Снимите зависимость максимального количества делений $n$, на которое отклоняется стрелка амперметра, от ёмкости $C$ подключаемого конденсатора при фиксированном напряжении зарядки подключаемого конденсатора. Постройте график полученной зависимости.
Снимите зависимость максимального количества делений $n$, на которое отклоняется стрелка амперметра, от начального напряжения $U$ на конденсаторе при фиксированной ёмкости подключаемого конденсатора. Постройте график полученной зависимости.
На основе полученных результатов определите, от какой физической величины зависит максимальное количество делений $n$, на которое отклоняется стрелка амперметра.
Параллельно к амперметру подключайте различные сопротивления (шунты) и разряжайте конденсатор через шунтированный амперметр при фиксированных ёмкости и начальном напряжении конденсатора. Снимите зависимость максимального количества делений $n$, на которое отклоняется стрелка амперметра, от сопротивления шунта $R_{ш}$. Постройте график полученной зависимости в координатах, в которых он будет линейным.
Найдите модуль вектора магнитной индукции $B$ внутри магнита вдали от его торцов, считая поле в этой области однородным. Оцените погрешность найденной величины. При подключении заряженного конденсатора к стрелочному амперметру стрелка амперметра отклоняется на некоторый угол.
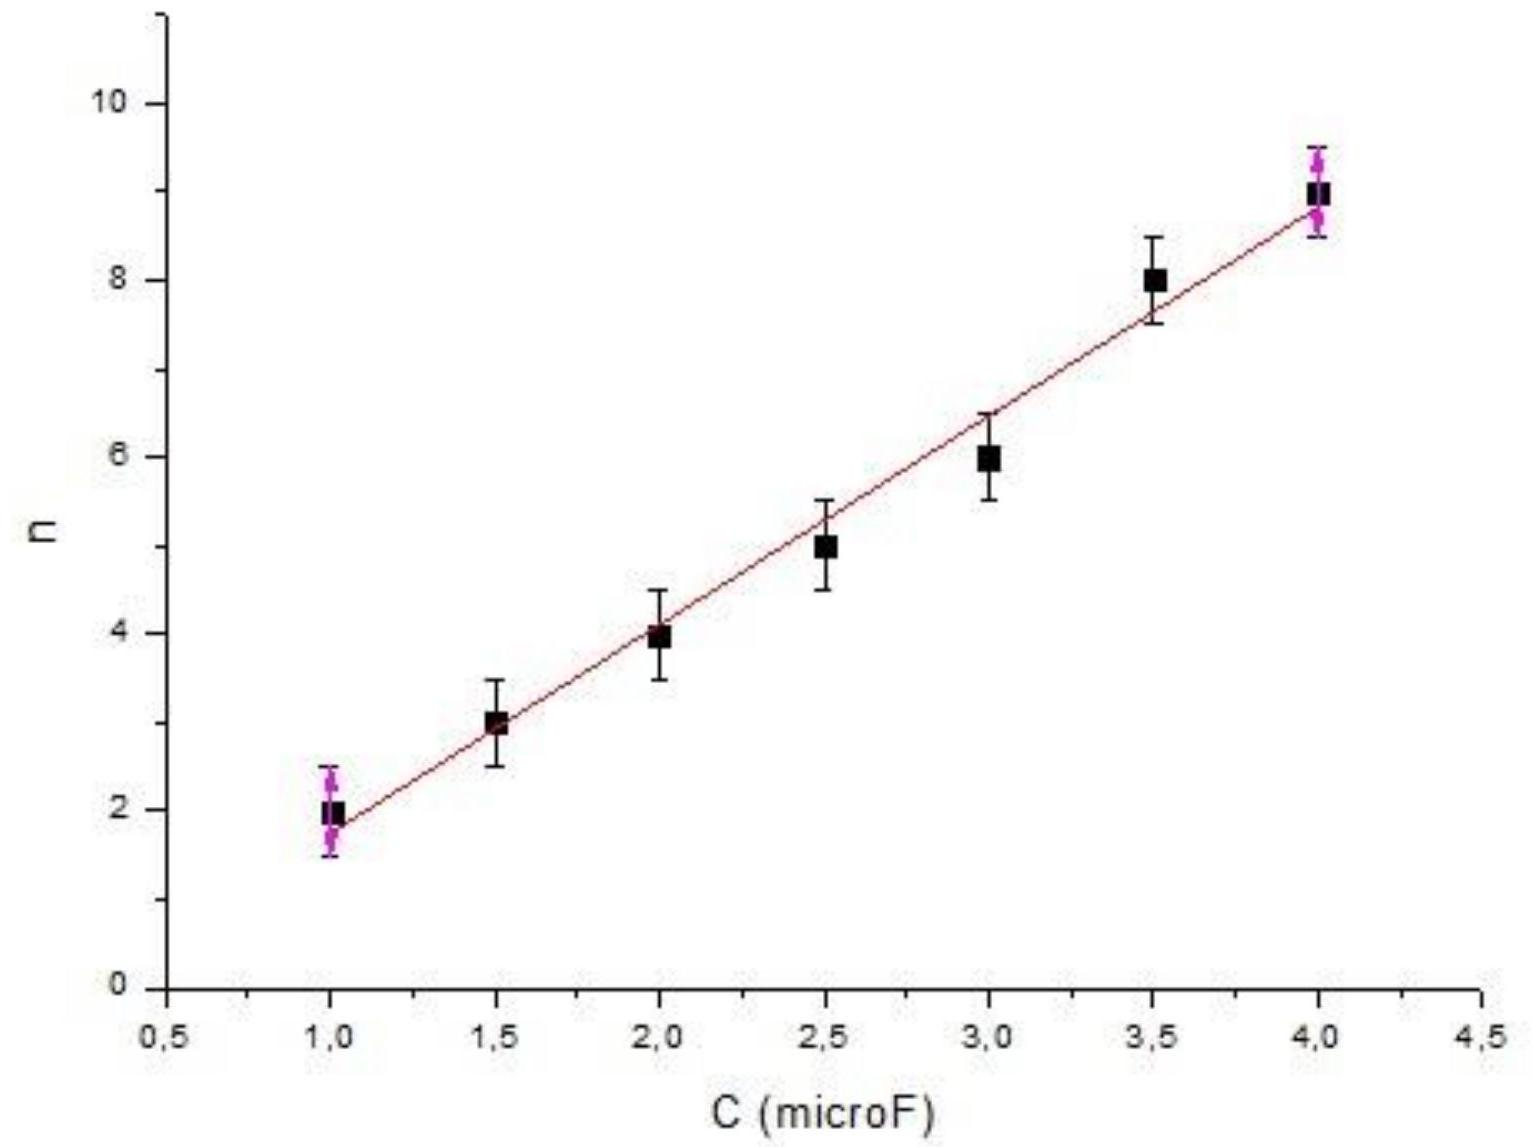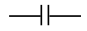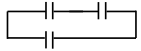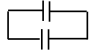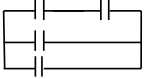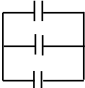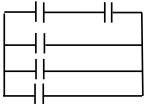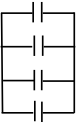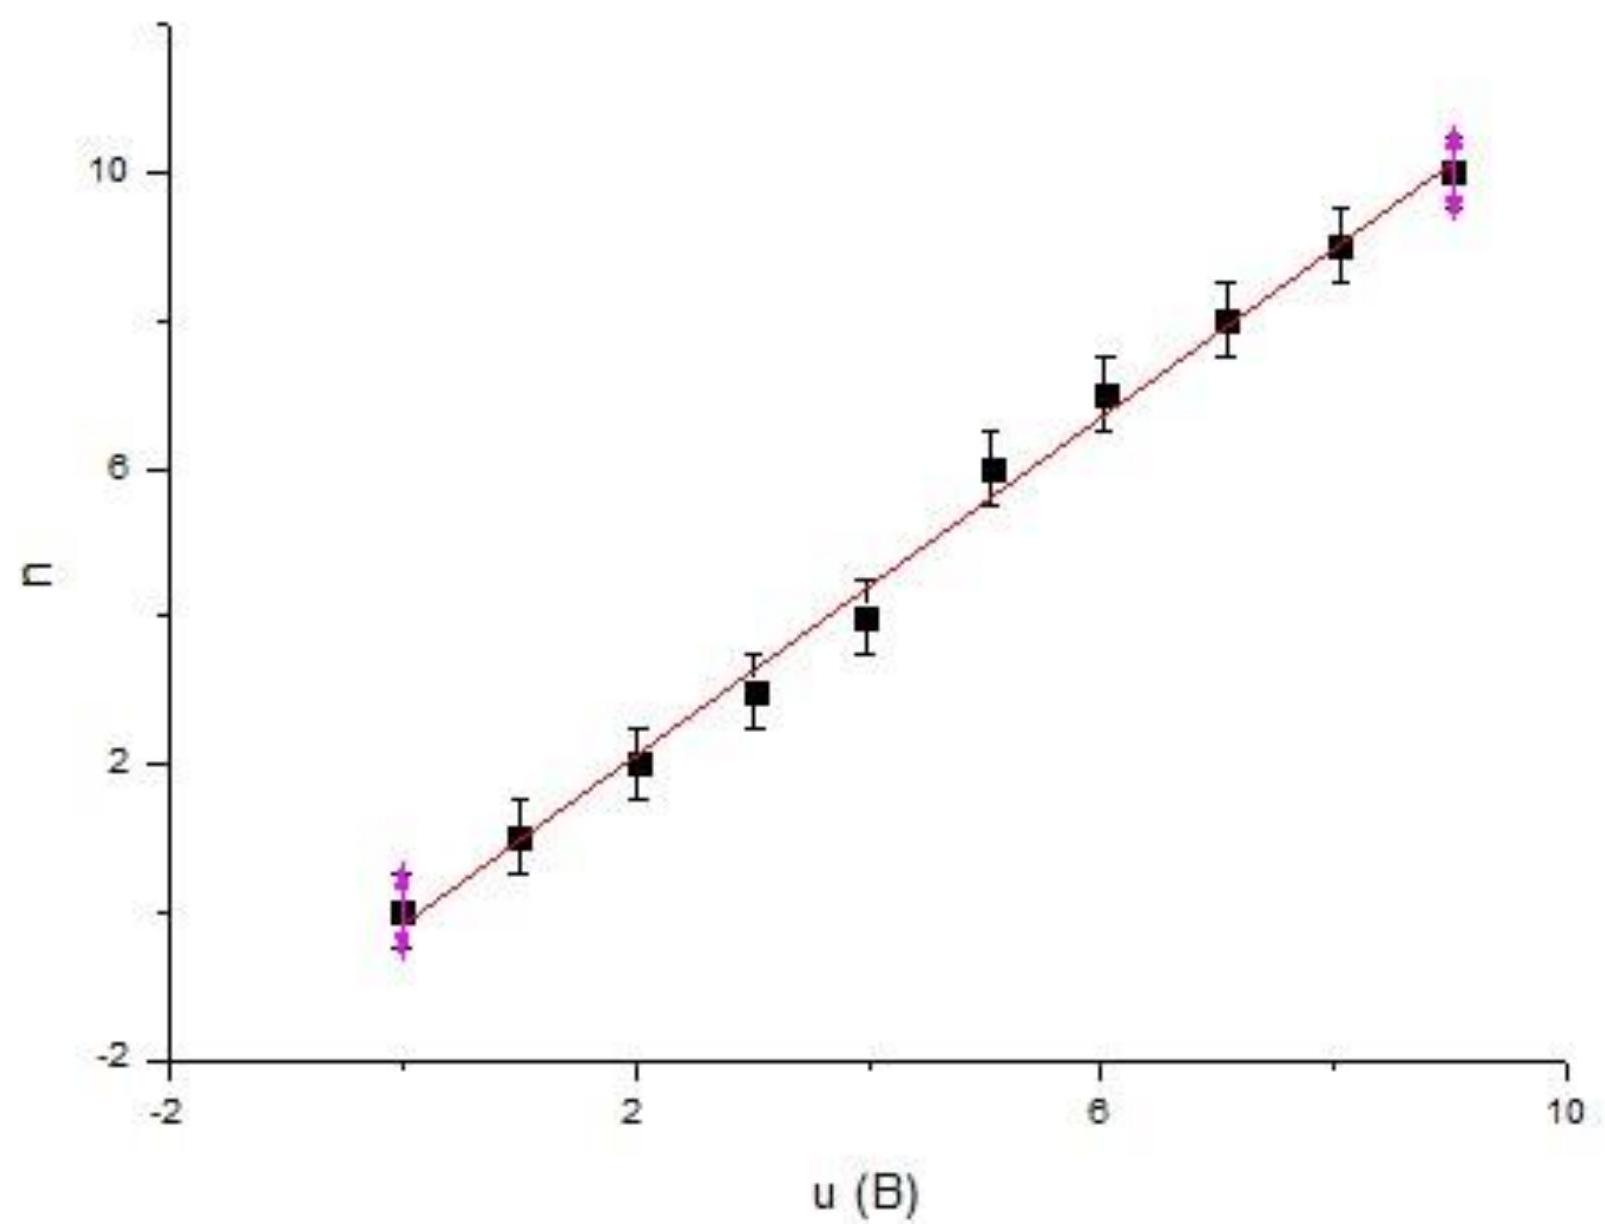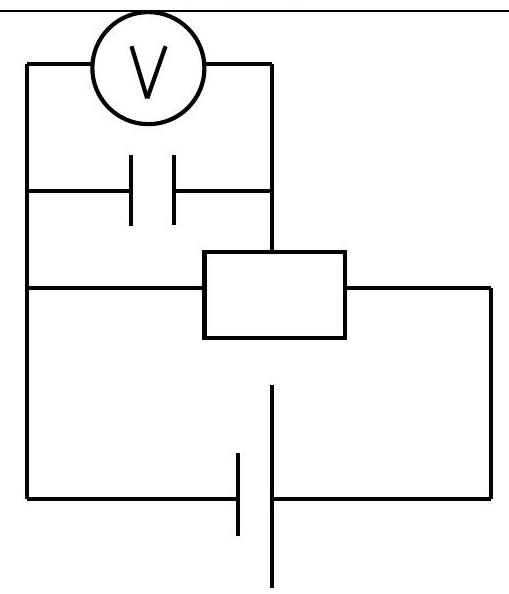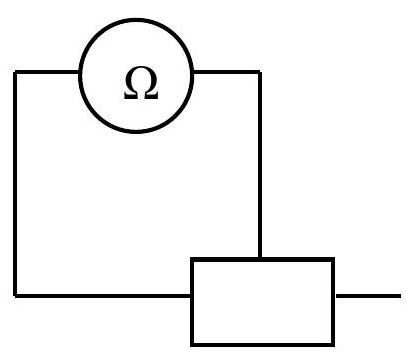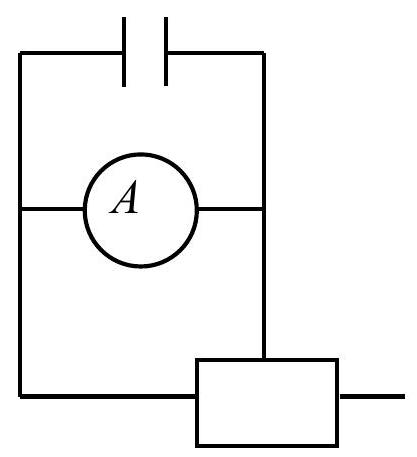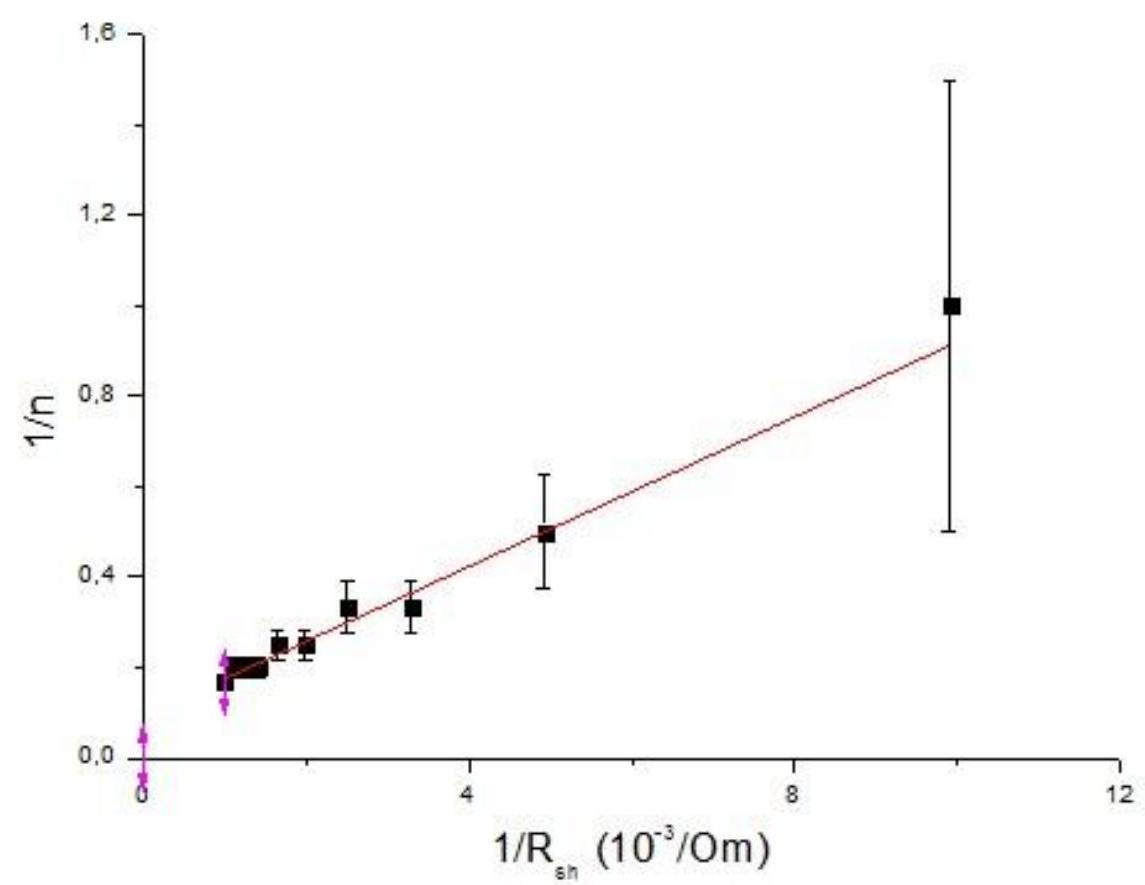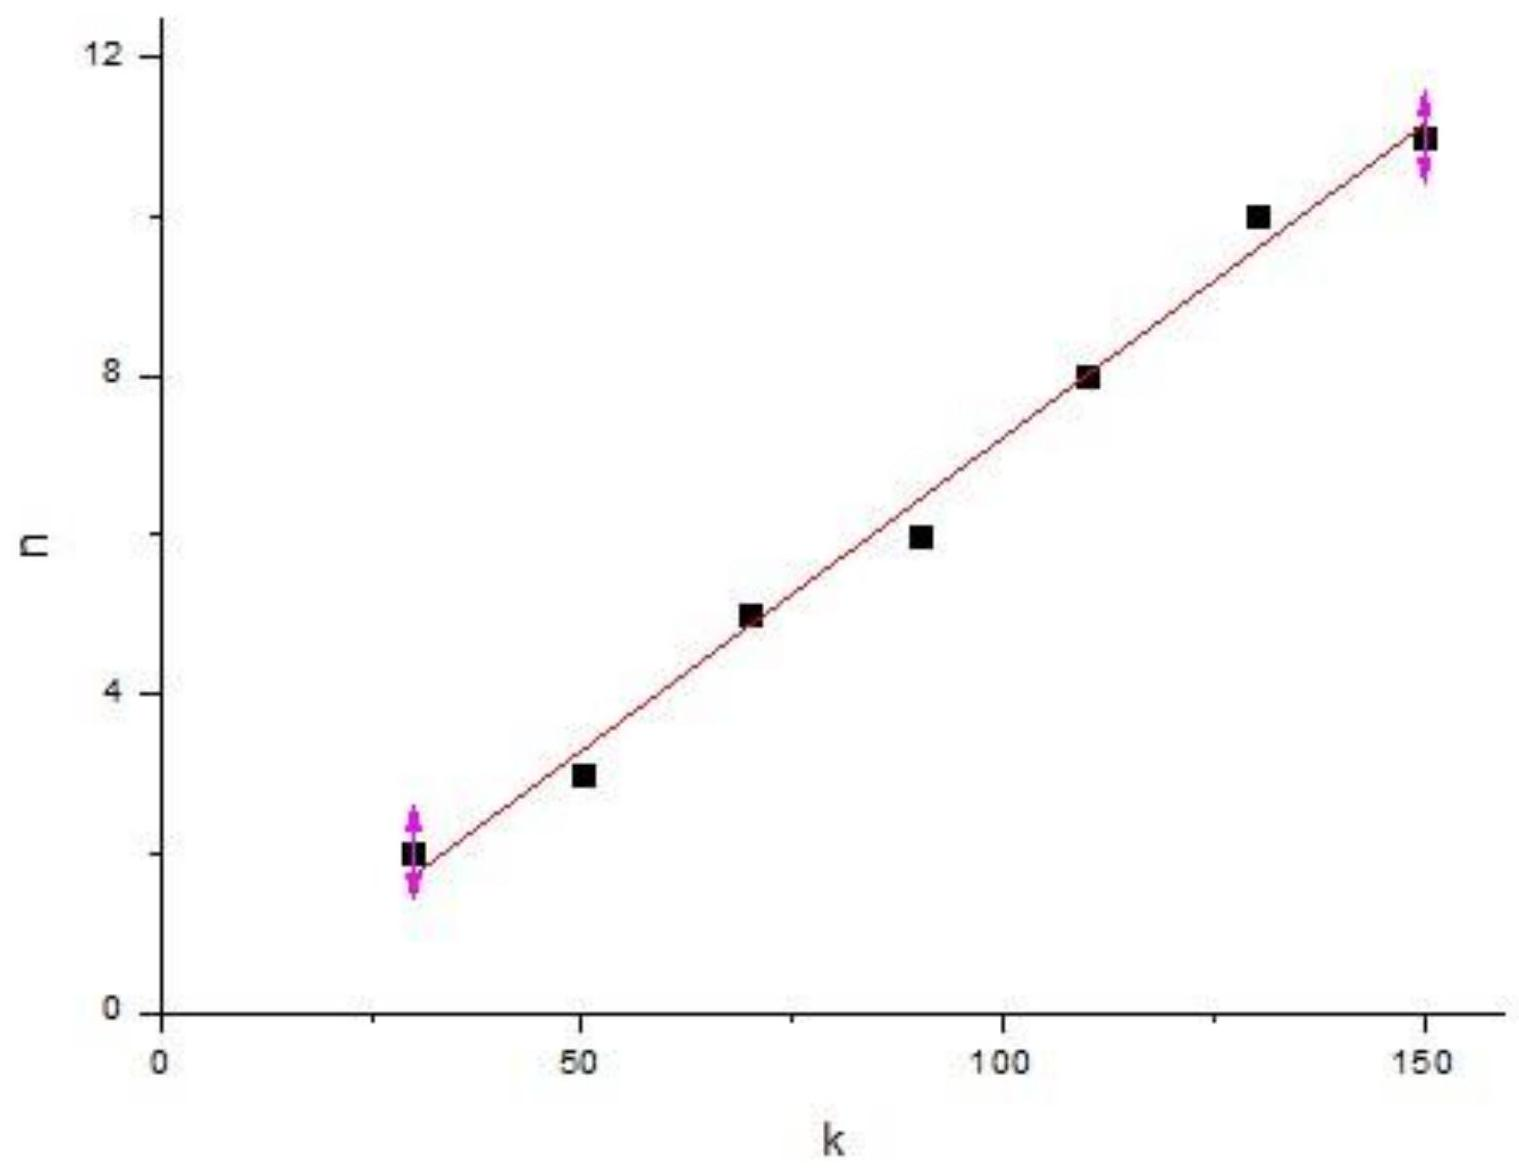
Снимите зависимость максимального количества делений $n$, на которое отклоняется стрелка амперметра, от ёмкости $C$ подключаемого конденсатора при фиксированном напряжении зарядки подключаемого конденсатора. Постройте график полученной зависимости.
Решение: Используя конденсаторы на $1~мкФ$, будем собирать батареи конденсаторов различной емкости. Батареи конденсаторов будем заряжать до напряжения батарейки $U_б=9.95 ~В$, а затем подключать к амперметру и смотреть на сколько делений $n$ отклонится стрелка амперметра.  В ходе всей работы погрешность $\Delta n=0.5$. Построим график зависимости $n(C)$:  Из графика видно, что зависимость $n(C)$ линейна, причем проходит через точку $(0,0)$. Тогда можно записать: $$n=\alpha C,$$где $\alpha$ — угловой коэффициент графика. Из графика находим: $$\alpha=(2.36\pm0.19)\cdot10^6 ~Ф$$ | Схема батареи конденсаторов | $C,~мкФ$ | $n$ | | --- | --- | --- | | \<img_2> | \[1.0\] | \[2\] | | \<img_3> | \[1.5\] | \[3\] | | \<img_4> | \[2.0\] | \[4\] | | \<img_5> | \[2.5\] | \[5\] | | \<img_6> | \[3.0\] | \[6\] | | \<img_7> | \[3.5\] | \[8\] | | \<img_8> | \[4.0\] | \[9\] |
Ответ: Из графика видно, что зависимость $n(C)$ линейна, причем проходит через точку $(0,0)$. Тогда можно записать: $$n=\alpha C,$$где $\alpha$ — угловой коэффициент графика. Из графика находим: $$\alpha=(2.36\pm0.19)\cdot10^6 ~Ф$$

Снимите зависимость максимального количества делений $n$, на которое отклоняется стрелка амперметра, от начального напряжения $U$ на конденсаторе при фиксированной ёмкости подключаемого конденсатора. Постройте график полученной зависимости.
Решение: Для зарядки конденсатора до нужного напряжения соберем схему, изображенную на рисунке:  Причем в качестве конденсатора будем использовать батарею конденсаторов общей емкостью $5~мкФ$. Это делается в целях уменьшения погрешности, так как отклонение стрелки пропорционально емкости, как мы выяснили в предыдущем пункте.Зарядив конденсатор до нужного напряжения, подключаем его к амперметру и смотрим на сколько делений смещается стрелка амперметра.Снимем зависимость $n(u)$ Построим график зависимости $n(u)$. Из графика видно, что зависимость $n(u)$ линейна, причем проходит через точку ( $0 ; 0$ ). Тогда можно записать:$$n=\beta u,$$где $\beta$ — угловой коэффициент графика.Из графика находим:$$\beta=(1.15\pm0.05)~\mathrm{В}^{-1}.$$ | $\mathbf{n}$ | 0 | 1 | 2 | 3 | 4 | 6 | 7 | 8 | 9 | 10 | | --- | --- | --- | --- | --- | --- | --- | --- | --- | --- | --- | | $\boldsymbol{u}, \mathrm{B}$ | 0 | 1.01 | 2.02 | 3.02 | 3.98 | 5.06 | 6.03 | 7.07 | 8.05 | 9.02 |
Ответ: | $\mathbf{n}$ | 0 | 1 | 2 | 3 | 4 | 6 | 7 | 8 | 9 | 10 | | --- | --- | --- | --- | --- | --- | --- | --- | --- | --- | --- | | $\boldsymbol{u}, \mathrm{B}$ | 0 | 1.01 | 2.02 | 3.02 | 3.98 | 5.06 | 6.03 | 7.07 | 8.05 | 9.02 | Ответ: $\mathbf{n}$01234678910$\boldsymbol{u}, \mathrm{B}$ 01.012.023.023.985.066.037.078.059.02  Построим график зависимости $n(u)$.
Ответ: Из графика видно, что зависимость $n(u)$ линейна, причем проходит через точку ( $0 ; 0$ ). Тогда можно записать:$$n=\beta u,$$где $\beta$ — угловой коэффициент графика.Из графика находим:$$\beta=(1.15\pm0.05)~\mathrm{В}^{-1}.$$

На основе полученных результатов определите, от какой физической величины зависит максимальное количество делений $n$, на которое отклоняется стрелка амперметра.
Решение: Мы обнаружили, что количество делений $n$, на которое отклоняется стрелка амперметра, пропорционально емкости конденсатора при неизменном начальном напряжении на конденсатоpe, а также пропорционально напряжению на конденсаторе при неизменной емкости конденсатора.Известно, что заряд на конденсаторе можно найти по формуле: $$q=C u.$$Тогда можно сделать вывод, что количество делений $n$, на которое отклоняется стрелка амперметра, пропорционально начальному заряду на конденсаторе.Измерим сопротивлением амперметра с помощью мультиметра в режиме омметра. Получим: $$R_{a}=631~\mathrm{Ом}$$Тогда характерное время $\tau$ разрядки конденсатора емкостью $5~мкФ$ через амперметр равно: $$\tau=R_{a}C\approx 3~\mathrm{мс}.$$Это время очень мало, поэтому мы можем утверждать, что начальный заряд на конденсаторе примерно равен заряду, протекшему через амперметр за время движения стрелки.
Ответ: Таким образом, количество делений $n$, на которое отклоняется стрелка амперметра, пропорционально заряду, протекшему через амперметр:$$n\sim q.$$

Параллельно к амперметру подключайте различные сопротивления (шунты) и разряжайте конденсатор через шунтированный амперметр при фиксированных ёмкости и начальном напряжении конденсатора. Снимите зависимость максимального количества делений $n$, на которое отклоняется стрелка амперметра, от сопротивления шунта $R_{ш}$. Постройте график полученной зависимости в координатах, в которых он будет линейным.
Решение: Для измерения сопротивления шунта соберем схему, изображенную на рисунке:  В качестве конденсатора будем использовать батарею конденсаторов емкостью $5~мкФ$. Зарядим конденсатор с помощью батарейки до фиксированного напряжения. Будем разряжать конденсатор через шунтированный амперметр, используя схему, изображенную на рисунке.  Снимем зависимость $n\left(R_{ш}\right)$: $R_ш,~Ом$ 0101203304399503605700799905999$n$01233445556 $\frac{1}{\boldsymbol{R}_{\text {ш}}}, \frac{10^{-3}}{\boldsymbol{Ом}}$ $-$0.904.933.292.501.991.651.431.251.101.00$\frac{\mathbf{1}}{\boldsymbol{n}}$$-$1.000.500.330.330.250.250.200.200.200.17$\Delta \frac{\mathbf{1}}{\boldsymbol{n}}$$-$0.5000.1250.0560.0560.0310.0310.0200.0200.0200.014 Напряжение на амперметре в любой момент времени равно напряжению на шунте, так как они соединены параллельно. Тогда можно записать:$$I_{0} \frac{{R_ш}{R_а}}{R_ш+R_a}=I R_a$$где $I_{0}$ - суммарная сила тока через амперметр и шунт, $I$ — сила тока через амперметр.Если мы проинтегрируем по времени обе части этого равенства в пределах от времени замыкания контакта до времени полной разрядки конденсатора, то мы получим связь между зарядами:$$q_{0} \frac{R_{ш}R_{a}}{R_{ш}+R_{a}}=q R_{a}$$где $q_{0}$ — заряд, протекший через амперметр и шунт, равный в свою очередь первоначальному заряду конденсатора, $q$ - заряд, протекший через амперметр.Преобразуем это выражение.$$\frac{q_{0}}{q}=\frac{R_{ш}+R_{a}}{R_{ш}}=1+\frac{R_{a}}{R_{ш}}.$$В свою очередь $n\sim q$, как мы выяснили в предыдущем пункте. Первоначальный заряд конденсатора $q_{0}$ постоянный, так как мы заряжаем один и тот же конденсатор до фиксированного напряжения, то есть:$$q_{0}=\operatorname{const}$$Тогда окончательно получаем:$$\frac{1}{n}\sim\frac{1}{R_{ш}}$$Для подтверждения такой зависимости построим график зависимости $\frac{1}{n}\left(\frac{1}{R_{ш}}\right)$.  График является прямой, что доказывает наше предположение. | $R_ш,~Ом$ | 0 | 101 | 203 | 304 | 399 | 503 | 605 | 700 | 799 | 905 | 999 | | --- | --- | --- | --- | --- | --- | --- | --- | --- | --- | --- | --- | | $n$ | 0 | 1 | 2 | 3 | 3 | 4 | 4 | 5 | 5 | 5 | 6 | | $\frac{1}{\boldsymbol{R}_{\text {ш}}}, \frac{10^{-3}}{\boldsymbol{Ом}}$ | $-$ | 0.90 | 4.93 | 3.29 | 2.50 | 1.99 | 1.65 | 1.43 | 1.25 | 1.10 | 1.00 | | $\frac{\mathbf{1}}{\boldsymbol{n}}$ | $-$ | 1.00 | 0.50 | 0.33 | 0.33 | 0.25 | 0.25 | 0.20 | 0.20 | 0.20 | 0.17 | | $\Delta \frac{\mathbf{1}}{\boldsymbol{n}}$ | $-$ | 0.500 | 0.125 | 0.056 | 0.056 | 0.031 | 0.031 | 0.020 | 0.020 | 0.020 | 0.014 |

Найдите модуль вектора магнитной индукции $B$ внутри магнита вдали от его торцов, считая поле в этой области однородным. Оцените погрешность найденной величины.
Решение: Намотаем на магнит бумагу и зафиксируем ее скотчем. Затем намотаем на эту бумагу примерно $150$ витков проволоки, причем так, чтобы наша катушка имела как можно меньшую ширину. Затем снимем катушку с магнита и отклеим от нее скотч. После этого катушка может свободно передвигаться вдоль магнита, плотно обхватывая магнит. Если мы подсоединим нашу катушку к амперметру, предварительно зачистив концы проволоки, а затем будем быстро вытаскивать из нее магнит, начиная движение от середины магнита, то стрелка амперметра будет отклоняться. Как мы выяснили, отклонение стрелки пропорционально заряду, протекшему через амперметр. Обозначим этот заряд $q$.При вытаскивании магнита из катушки магнитный поток через катушку изменяется, за счет чего в катушке возникает ЭДС индукции $\varepsilon$, которая определяется по формуле:$$\varepsilon=-\frac{d\psi}{dt}$$где $d\psi$ — изменение магнитного потока через катушку за малое время $dt$. В свою очередь по закону Ома ЭДС индукции равна:$$\varepsilon=IR_{a}=\frac{dq}{dt}R_{a}$$где $I$ - сила тока через амперметр.Приравнивая, получаем:$$\begin{aligned}-\frac{d\psi}{dt}=\frac{dq}{dt} R_{a} \\-d\psi=dqR_{a}.\end{aligned}$$Мы получили связь между изменением магнитного потока через катушку и протекшим через амперметр зарядом за время $dt$.Суммирую по всем малым изменениям от момента замыкания цепи до момента протекания через амперметр всего заряда, получаем:$$-(0-B k S)=qR_{a}$$где $B$ — величина магнитной индукции поля магнита в середине его оси, $S$ — площадь сечения катушки, $k$ — количество витков.Для заряда можем записать:$$q=\gamma n$$Из первого пункта получим:$$\gamma_{1}=\frac{u_{6}}{\alpha}=(4.22\pm0,34)\cdot 10^{-6}\mathrm{~B}\cdot\Phi$$Из второго пункта:$$\gamma_{2}=\frac{\mathrm{C}}{\beta}=(4.35\pm0.19)\cdot10^{-6}\mathrm{~B}\cdot\Phi.$$Возьмем среднее значение:$$\gamma=(4.29\pm0.34)\cdot10^{-6}\mathrm{~B}\cdot\Phi$$Площадь сечения катушки равна:$$S=\frac{\pi d^{2}}{4}$$где $d=(2.20\pm0.05)$ см — диаметр сечения катушки.Тогда получим:$$\begin{gathered}Bk\frac{\pi d^{2}}{4}=\gamma n R_{a} \\n=\frac{B \pi d^{2}}{4 \gamma R_{a}} k\end{gathered}$$Замечаем, что зависимость $n(k)$ линейна. Снимем зависимость $n(k)$. $n$111086532$k$15013011090705030 $$n=Ak$$где $A$ — угловой коэффициент графика.$$A=\frac{B\pi d^{2}}{4\gamma R_{a}}$$Построим график зависимости $n(k)$, найдем угловой коэффициент $A$ и рассчитаем значение $B$ по формуле:$$B=\frac{4A\gamma R_{a}}{\pi d^{2}}$$  Из графика:$$A=0.079\pm0.003.$$Тогда для величины индукции магнитного поля получаем:$$B=(0.56\pm0.09)~\text{Тл.}$$ | $n$ | 11 | 10 | 8 | 6 | 5 | 3 | 2 | | --- | --- | --- | --- | --- | --- | --- | --- | | $k$ | 150 | 130 | 110 | 90 | 70 | 50 | 30 |
Темы:
E, Конденсатор, Электромагнетизм, Магнитный поток, IEPhO, Электромагнитная индукция